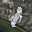
Label: 1